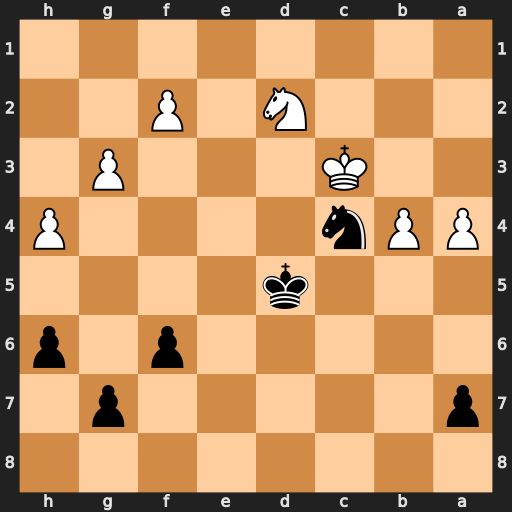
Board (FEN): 8/p5p1/5p1p/3k4/PPn4P/2K3P1/3N1P2/8
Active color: b
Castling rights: -
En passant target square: -
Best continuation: Nxd2 Kxd2 Kc4 b5 Kb4 b6 axb6